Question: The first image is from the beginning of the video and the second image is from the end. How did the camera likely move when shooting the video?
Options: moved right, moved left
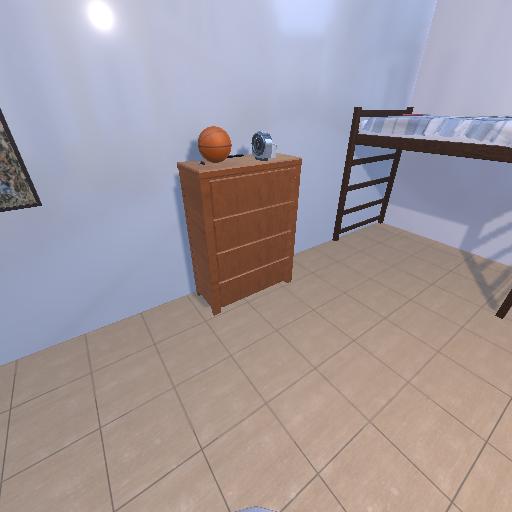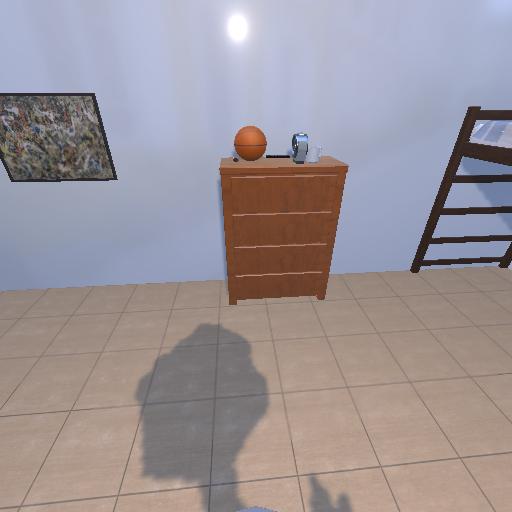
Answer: moved right